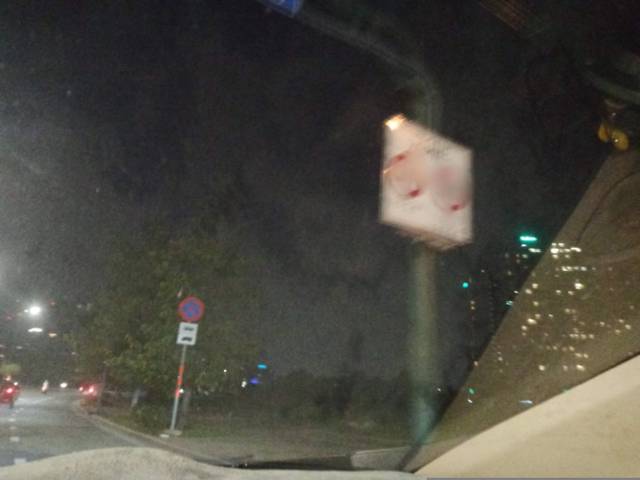
Region: Vietnam
Coordinates: 10.774, 106.723